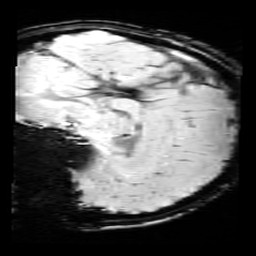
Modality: SWI
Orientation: sagittal
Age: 11
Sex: male
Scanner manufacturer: siemens
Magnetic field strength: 3 T
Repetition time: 0.027 s
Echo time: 0.02 s